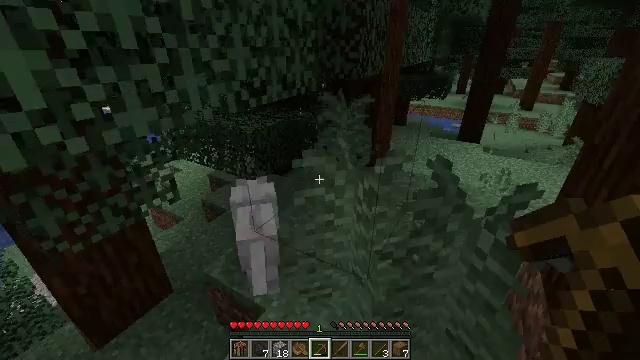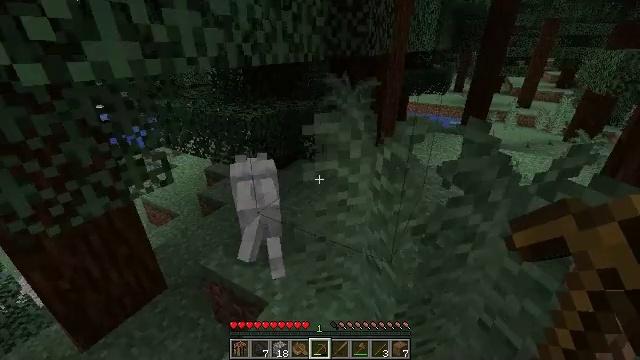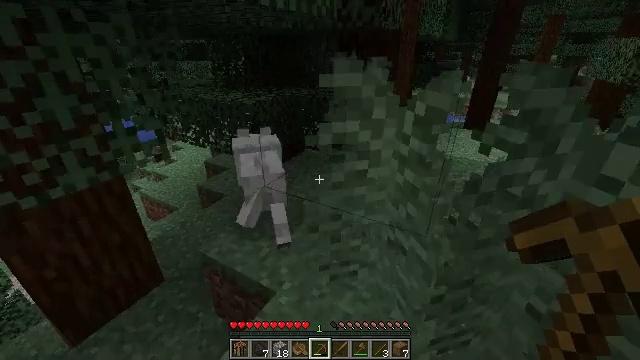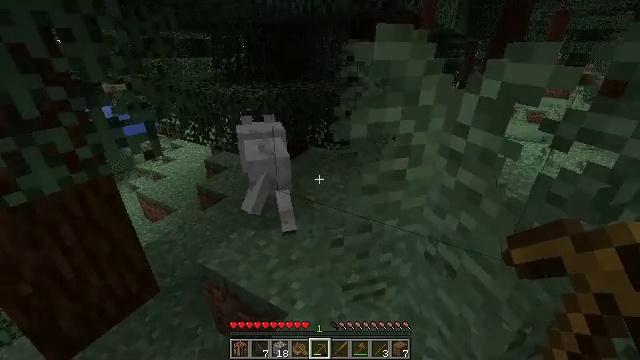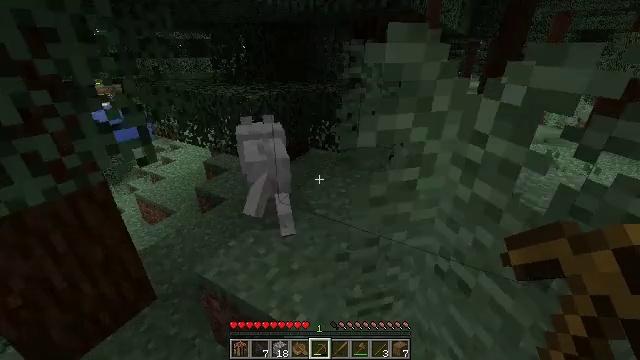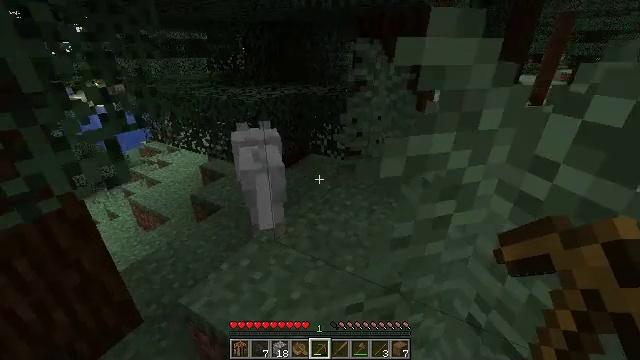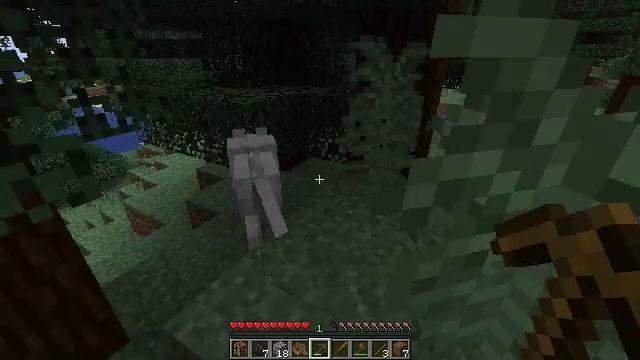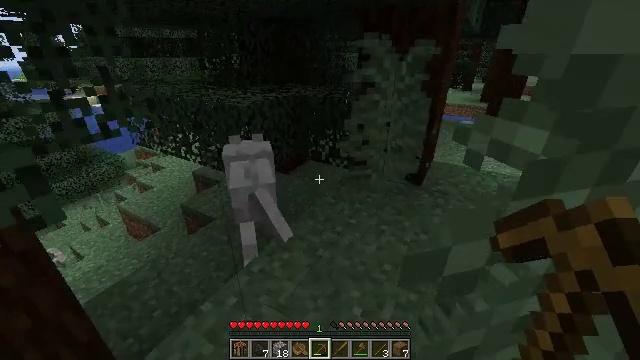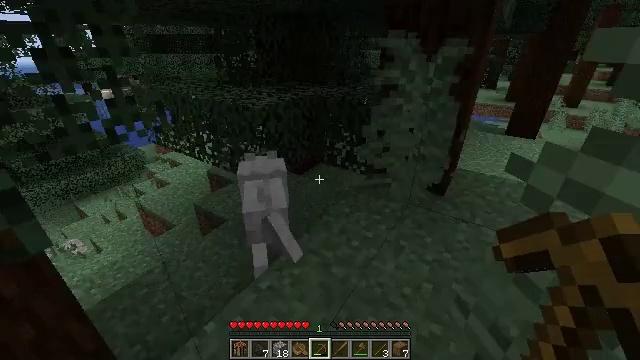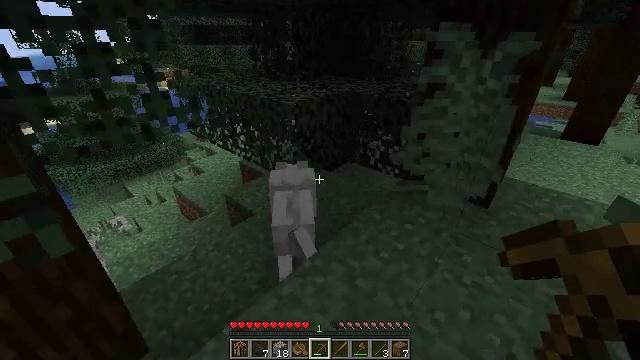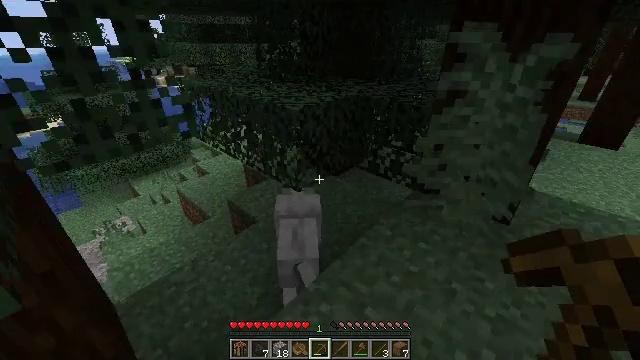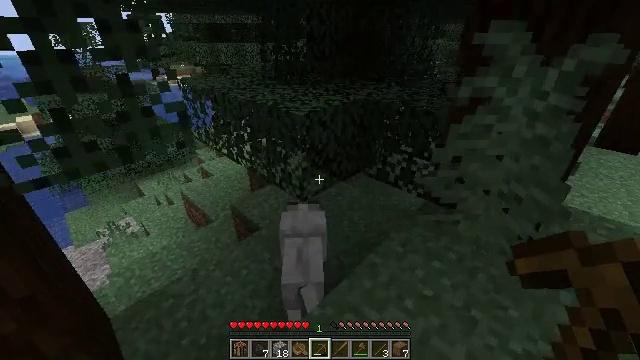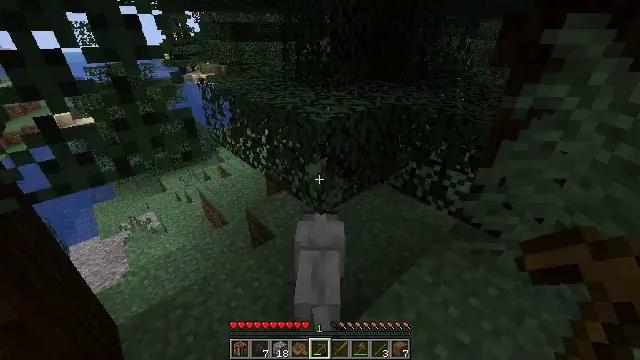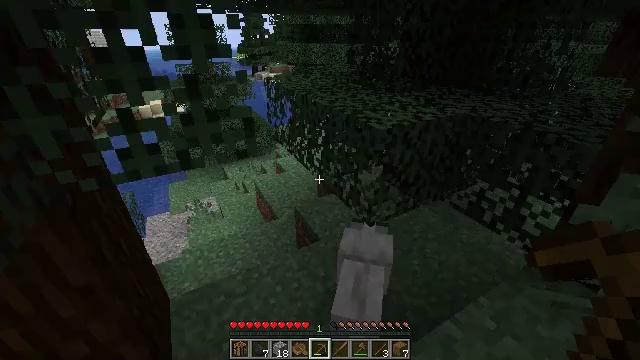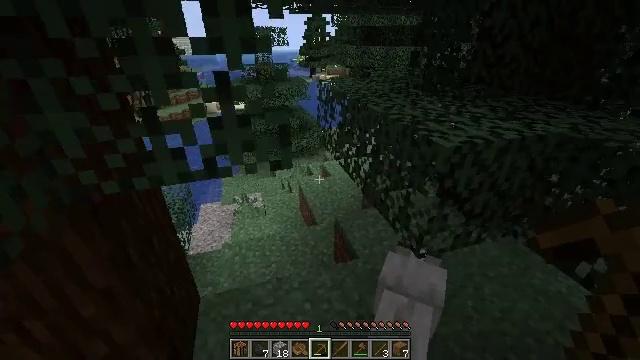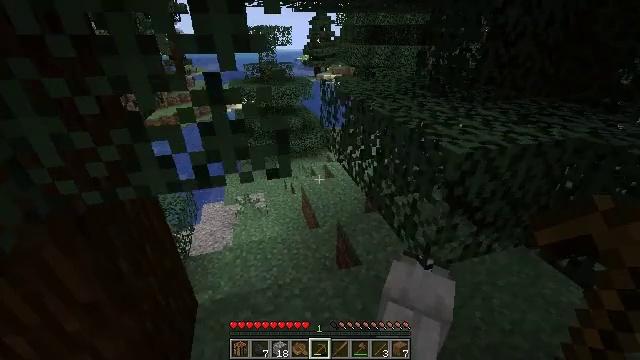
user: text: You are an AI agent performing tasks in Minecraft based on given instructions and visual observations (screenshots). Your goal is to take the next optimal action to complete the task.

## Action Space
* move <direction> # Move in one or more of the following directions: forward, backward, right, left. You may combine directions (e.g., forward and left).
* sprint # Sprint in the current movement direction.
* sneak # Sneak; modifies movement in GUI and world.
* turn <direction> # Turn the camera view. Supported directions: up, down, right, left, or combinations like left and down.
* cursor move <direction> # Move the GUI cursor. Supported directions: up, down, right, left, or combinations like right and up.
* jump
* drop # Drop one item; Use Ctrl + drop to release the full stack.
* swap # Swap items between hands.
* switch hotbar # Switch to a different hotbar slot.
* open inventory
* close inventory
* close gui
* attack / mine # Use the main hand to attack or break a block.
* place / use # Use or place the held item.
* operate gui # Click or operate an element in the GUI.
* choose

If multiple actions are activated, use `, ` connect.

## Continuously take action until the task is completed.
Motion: motion action
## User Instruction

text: Hunt fish.
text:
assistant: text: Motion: move forward and move left
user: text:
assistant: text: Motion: move forward
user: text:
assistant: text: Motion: move forward
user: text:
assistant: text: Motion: move forward
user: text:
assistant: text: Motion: move forward
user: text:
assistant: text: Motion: move forward
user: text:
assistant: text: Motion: move forward
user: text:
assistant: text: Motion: move forward, turn left
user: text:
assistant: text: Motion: move forward, turn left and down
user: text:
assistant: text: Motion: move forward, turn left
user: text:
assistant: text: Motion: move forward, turn left
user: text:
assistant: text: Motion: move forward, turn left
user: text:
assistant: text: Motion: move forward, turn left
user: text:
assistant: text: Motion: move forward, turn left
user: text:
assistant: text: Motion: move forward
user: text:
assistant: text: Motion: move forward and move left
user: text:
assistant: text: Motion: move forward and move left
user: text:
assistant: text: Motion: move forward and move left
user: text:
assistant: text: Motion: move forward
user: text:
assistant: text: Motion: move forward
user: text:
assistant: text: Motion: move forward
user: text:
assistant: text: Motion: move forward
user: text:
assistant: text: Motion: move forward
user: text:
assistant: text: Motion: move forward
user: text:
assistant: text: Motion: move forward
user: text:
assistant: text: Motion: move forward
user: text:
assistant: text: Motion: move forward and move left
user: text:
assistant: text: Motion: move forward and move left, turn right
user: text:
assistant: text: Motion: move forward and move left
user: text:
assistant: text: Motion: move forward